Interaction volume radius: 5 \u00c5
Interaction volume height: 10 \u00c5
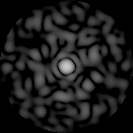
Disorder parameter: 0.8676